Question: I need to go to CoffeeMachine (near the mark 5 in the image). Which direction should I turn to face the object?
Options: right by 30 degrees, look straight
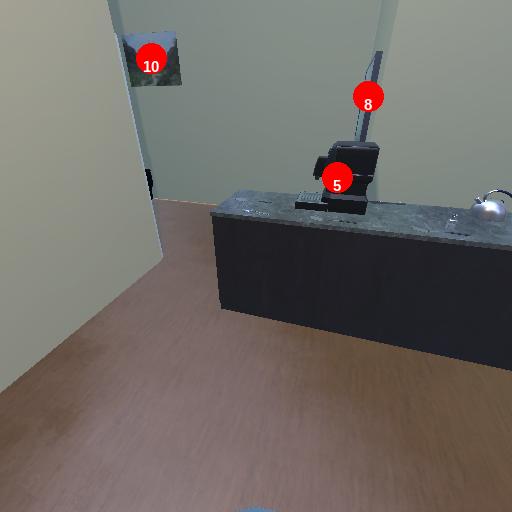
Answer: right by 30 degrees